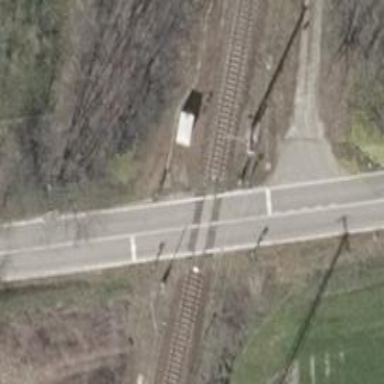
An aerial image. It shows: Level crossing along the railway.